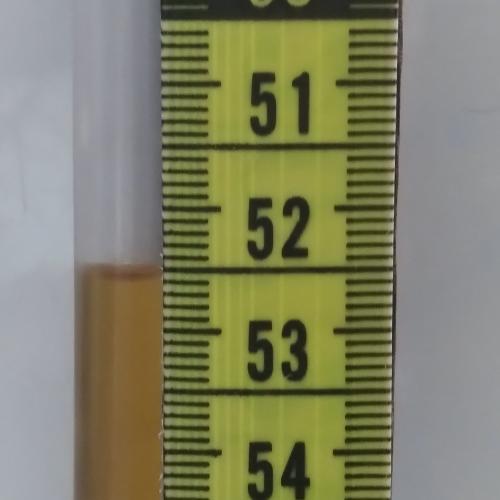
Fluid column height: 52.5 cm